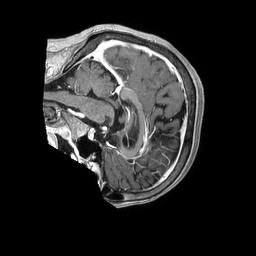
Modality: T1w
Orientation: sagittal
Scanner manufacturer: philips
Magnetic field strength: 1.5 T
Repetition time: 0.00782 s
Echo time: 0.003606 s